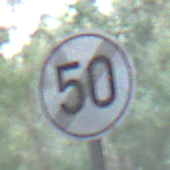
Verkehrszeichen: EndeGeschwindigkeit50
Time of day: SunriseSunset
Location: Outdoor (Nature)
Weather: NotSpecified
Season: Autumn
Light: Natural